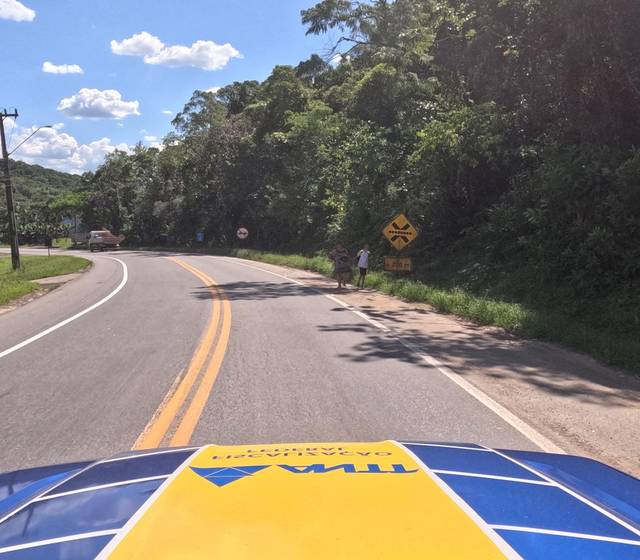
Region: Brazil
Coordinates: -25.459, -48.818